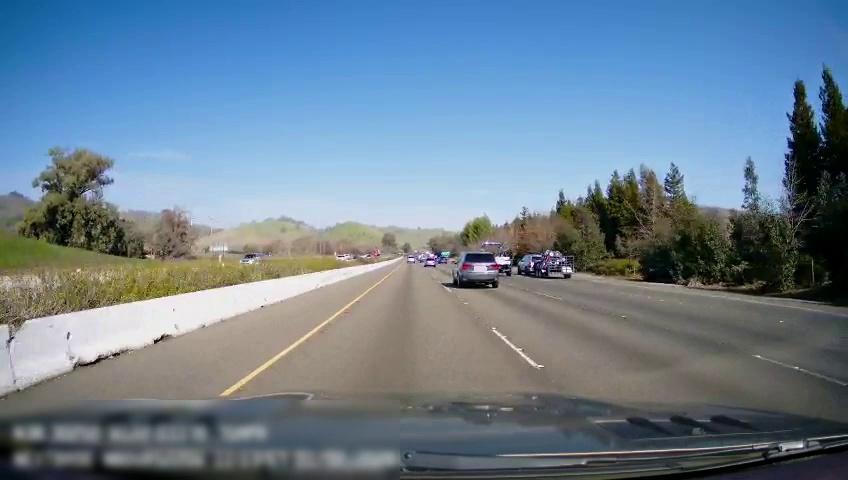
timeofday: Day
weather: Sunny
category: Drivable Space
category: Vehicles | SUV
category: Vehicles | Car
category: Vehicles | SUV
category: Vehicles | SUV
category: Vehicles | Other LV
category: Vehicles | Other LV
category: Vehicles | SUV
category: Vehicles | SUV
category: Lanes | Current Lane
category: Lanes | Current Lane
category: Lanes | Alternate Lane
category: Lanes | Alternate Lane
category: Lanes | Alternate Lane
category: Traffic | Signs